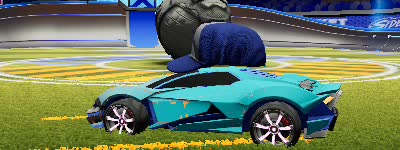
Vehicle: werewolf